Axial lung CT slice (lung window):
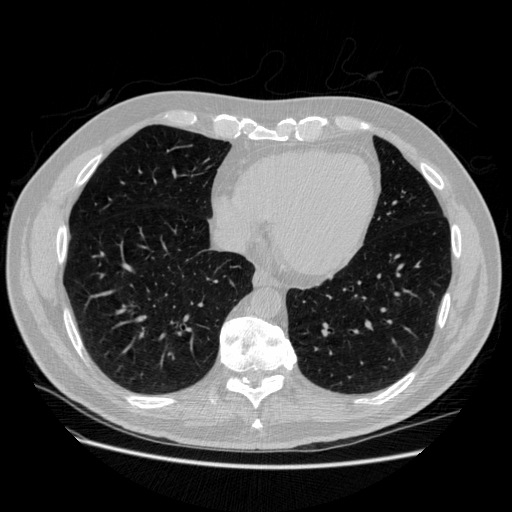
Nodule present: no